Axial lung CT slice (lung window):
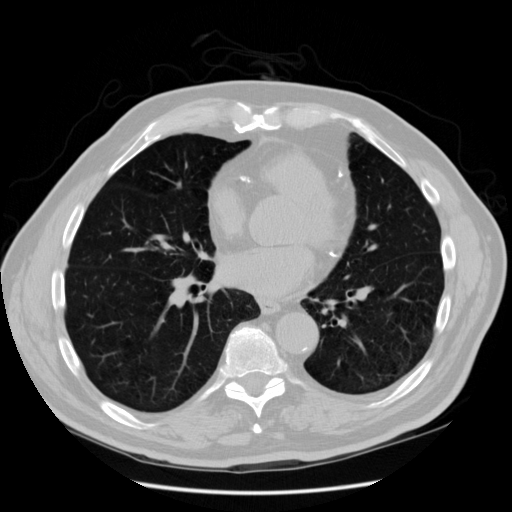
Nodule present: no